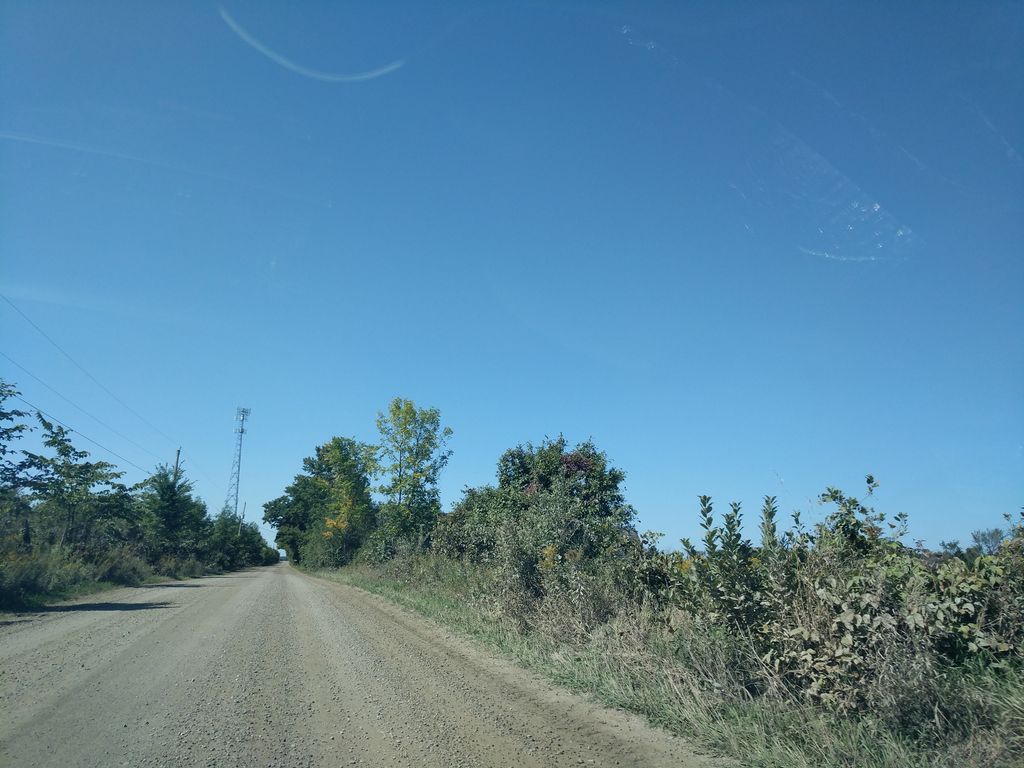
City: ottawa-gatineau